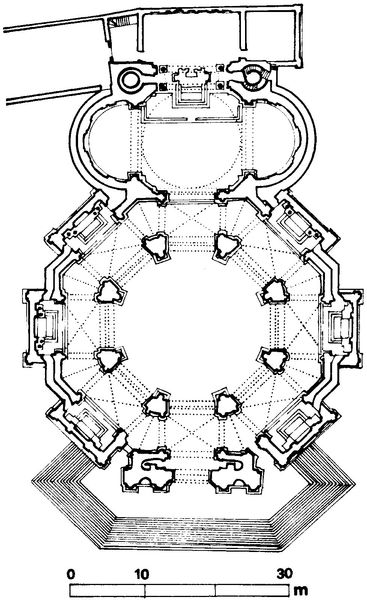
Titel: Venedig, S. Maria della Salute
Künstler: Baldassare Longhena
Standort: Venedig, S. Maria della Salute (EU - I - Venetien)
Schlagwörter: fenster, raum, säulen, zeichnung, gebäude, architektur, kirche, kreis, oval, treppe, stufen, radierung, rom, halbkreis, geometrie, oktogon, achteck, sechseck, grundriss, massstab, nischen, vorraum, zentralbau, rundbau, vorhalle, fensternischen, ocknaton, 30 m